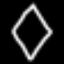
Label: diamond